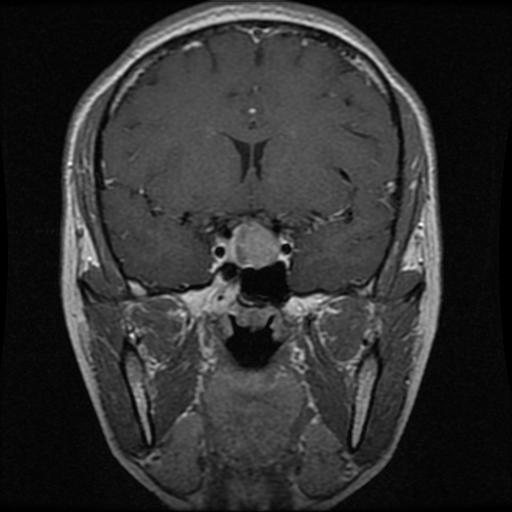
Label: pituitary